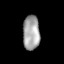
Tissue: lung
Cell type: Others
Senescence score: 0.2026
Nuclear area (px): 572
Mean DAPI intensity: 163.566